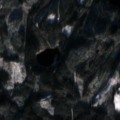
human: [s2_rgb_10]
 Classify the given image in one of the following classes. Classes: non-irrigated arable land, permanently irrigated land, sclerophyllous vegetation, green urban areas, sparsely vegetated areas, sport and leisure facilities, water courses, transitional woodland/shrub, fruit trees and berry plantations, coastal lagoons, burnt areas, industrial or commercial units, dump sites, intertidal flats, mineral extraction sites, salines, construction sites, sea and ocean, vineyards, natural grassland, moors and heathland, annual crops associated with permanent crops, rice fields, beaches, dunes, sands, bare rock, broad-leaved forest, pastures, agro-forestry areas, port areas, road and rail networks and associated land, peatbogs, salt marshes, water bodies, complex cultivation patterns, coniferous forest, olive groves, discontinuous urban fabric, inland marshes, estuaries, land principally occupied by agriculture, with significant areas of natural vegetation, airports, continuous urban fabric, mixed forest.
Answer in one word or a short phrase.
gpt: land principally occupied by agriculture, with significant areas of natural vegetation, coniferous forest, transitional woodland/shrub, water bodies